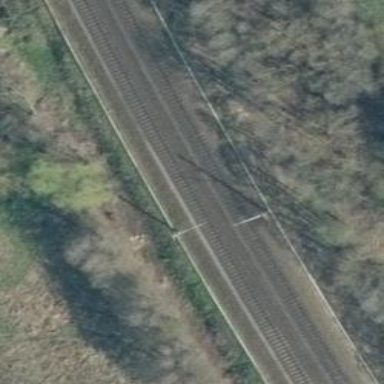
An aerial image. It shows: Railway with electrified contact lines.